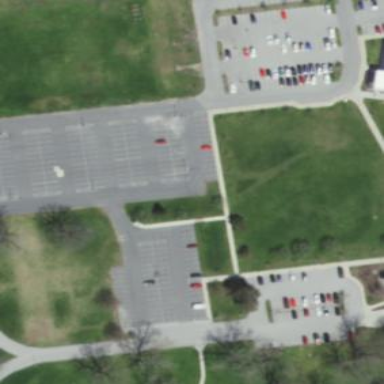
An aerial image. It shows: College.